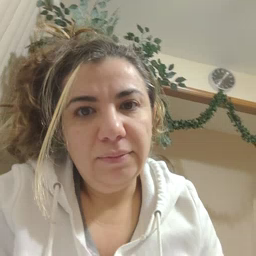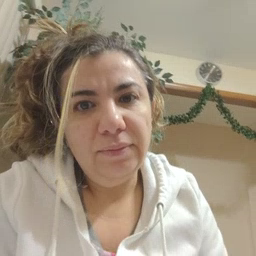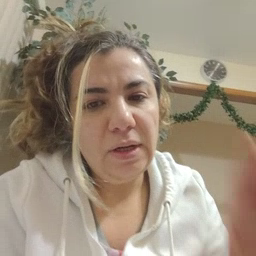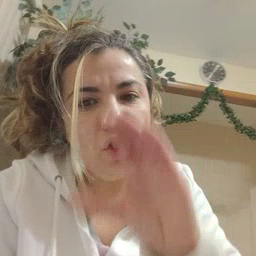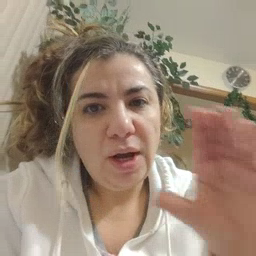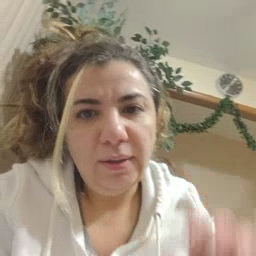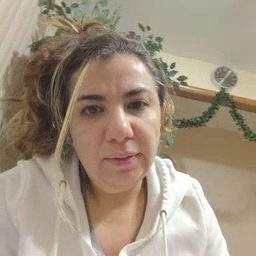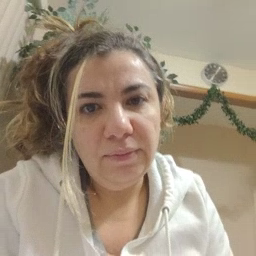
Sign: chocolate